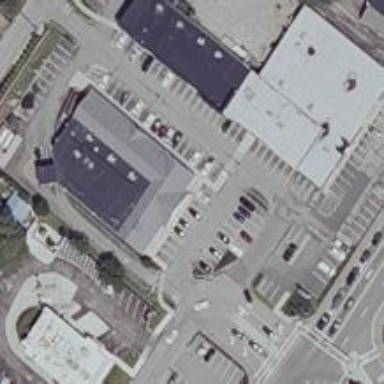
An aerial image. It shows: Pharmacy providing healthcare services.